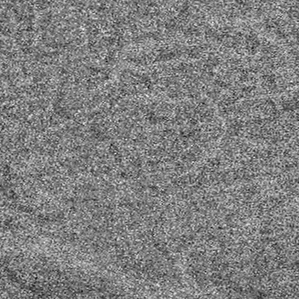
Label: frost